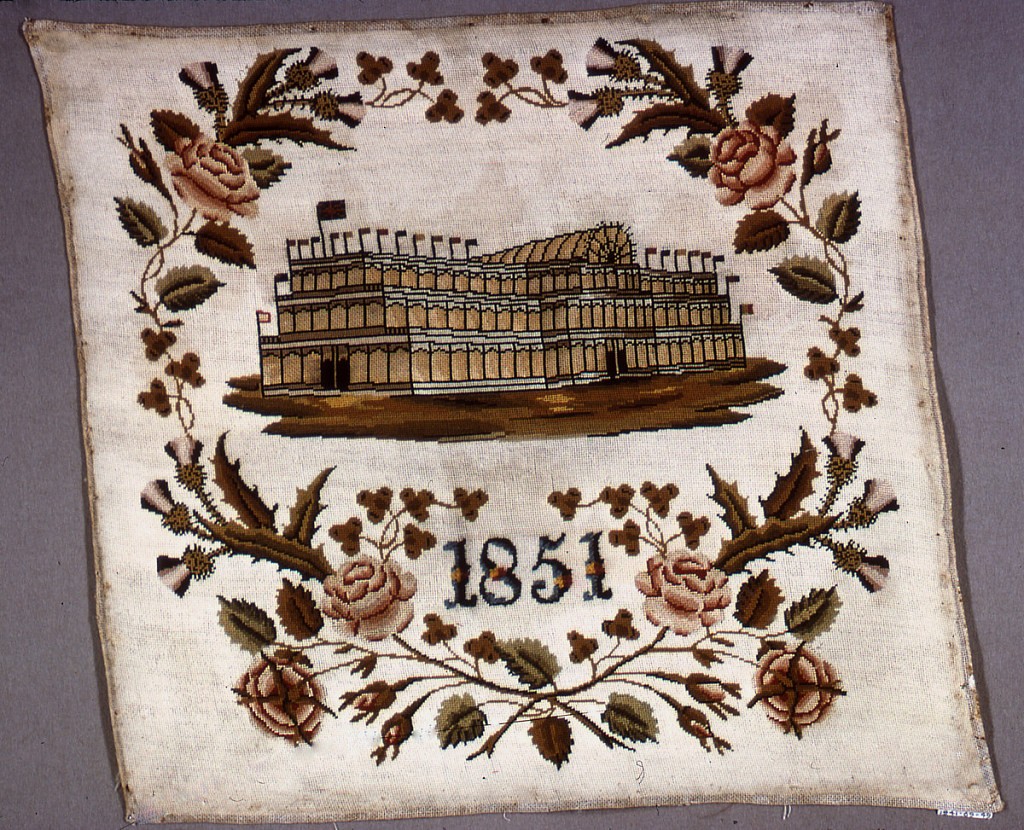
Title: Embroidered picture
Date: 1851
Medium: linen and silk embroidery on linen foundation Technique: embroidered in tent and half-cross stitches
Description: Design of the Crystal Palace and the date 1851 set in crossed sprays composed of roses, thistles, leeks and shamrocks. Design and ground worked in tent stitch.